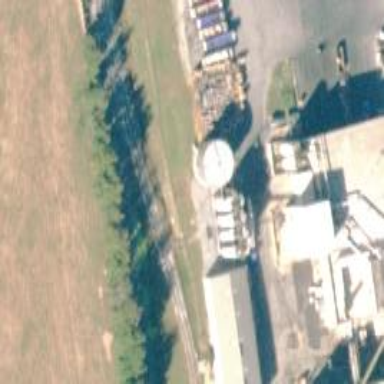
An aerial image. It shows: Silo.